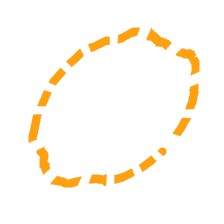
Shape: circle